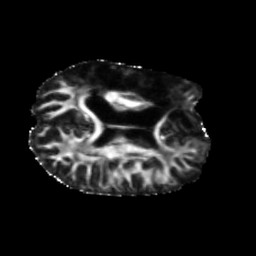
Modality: FA
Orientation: axial
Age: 37
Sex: female
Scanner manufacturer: siemens
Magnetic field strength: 3 T
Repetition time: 5.47 s
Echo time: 0.0854 s